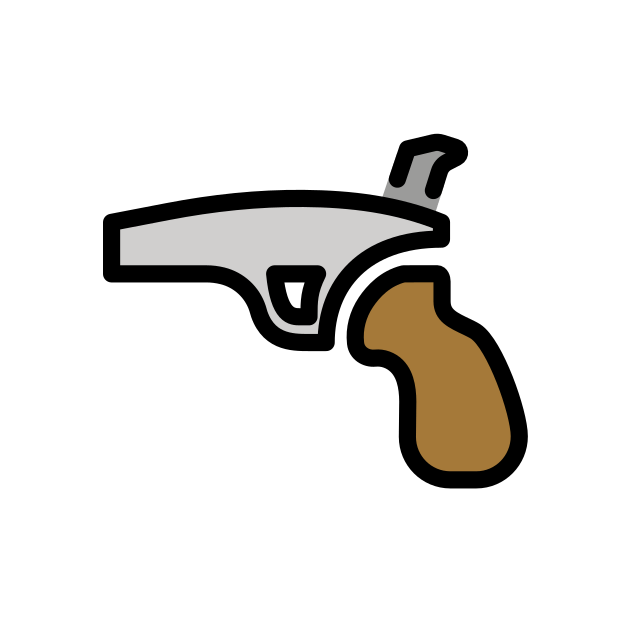
water pistol